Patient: sex F, age 68
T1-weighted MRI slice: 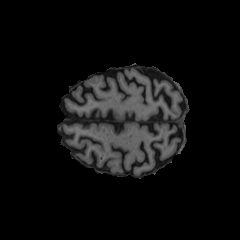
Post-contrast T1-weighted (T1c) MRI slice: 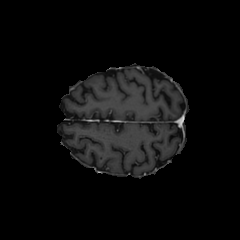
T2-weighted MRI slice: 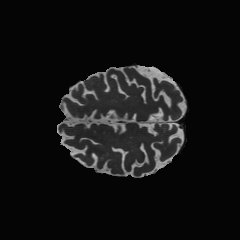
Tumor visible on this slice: no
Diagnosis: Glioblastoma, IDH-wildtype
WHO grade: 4